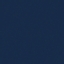
Label: SeaLake